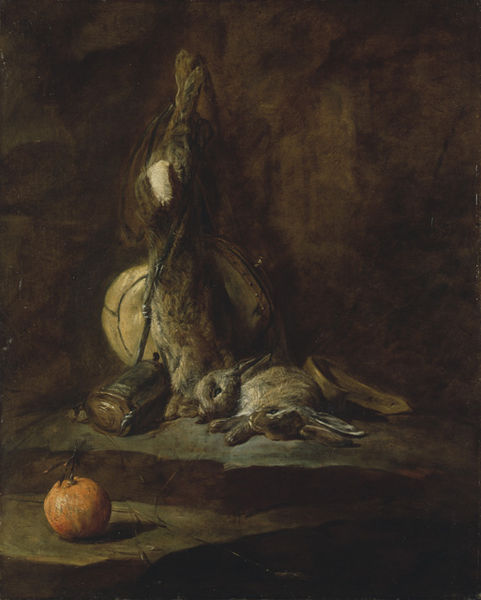
Titel: Stilleben mit totem Kaninchen
Künstler: Jean Siméon Chardin
Standort: Karlsruhe
Institution: Staatliche Kunsthalle Karlsruhe
Schlagwörter: dunkel, felsen, gemälde, schatten, wasser, weiß, aquarell, cezanne, gelb, ocker, blume, braun, glas, grau, hell, lampe, lampen, licht, orange, schwarz, tisch, gürtel, obst, rot, tier, tiere, malerei, flasche, wand, augen, barock, pelz, rembrandt, schale, stein, teller, tod, tot, niederlande, öl, boden, schnur, ohren, rund, frucht, hase, hasen, kürbis, stilleben, stillleben, fell, schwanz, apfel, mandarine, füße, ente, fels, monochrom, herbst, ausdruck, beleuchtung, wild, essen, löffel, pfeife, uhr, stufe, stufen, tiefe, faden, platte, liegend, nagel, still, stiel, gefäß, memento mori, geschlachtet, hängen, buch, dose, dali, brett, tote, fass, tasche, trommel, jagd, schein, hängend, beute, erlegt, erschossen, jagdstilleben, jäger, kaninchen, leder, jagdbeute, jagt, fässer, granatapfel, verschluß, lichtschein, behälter, bügel, jagen, abfall, apfelsine, häschen, kanienchen, kadaver, memento, mori, wildbrett, büchse, toto, karnickel, schattten, wasserflasche, hasenohren, gru, trinkflasche, haase, hasenjagd, jagdtasche, fruch, halloween, dunek, ornag, gestin, 17. jahrhundert, wildpret, stuffe, apfelsinne, #obst, düster, pret, stilliben, renessanaice